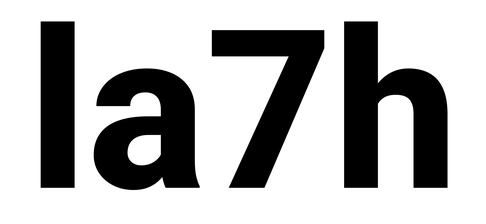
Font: Roboto_ExtraBold